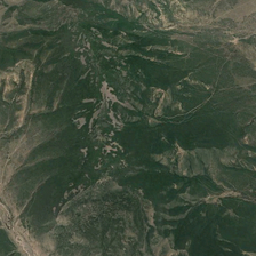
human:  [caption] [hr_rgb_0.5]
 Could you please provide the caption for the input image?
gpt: It is a beautiful naked mountain with a mountain road in the valley.

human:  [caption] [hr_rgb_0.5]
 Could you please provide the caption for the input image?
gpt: It's a spectacular, bare mountain with a pass in the valley.

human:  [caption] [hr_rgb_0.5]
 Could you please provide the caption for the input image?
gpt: is a spectacular naked mountain with a mountain pass to the valley.

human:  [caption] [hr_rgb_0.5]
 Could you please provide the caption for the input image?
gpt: This is a beautiful mountain

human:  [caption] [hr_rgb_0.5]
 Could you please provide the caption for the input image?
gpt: It's a beautiful mountain